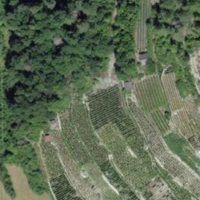
EUNIS habitat code: 40
Species observed at this site:
Fagopyrum esculentum